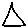
Label: triangle